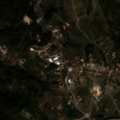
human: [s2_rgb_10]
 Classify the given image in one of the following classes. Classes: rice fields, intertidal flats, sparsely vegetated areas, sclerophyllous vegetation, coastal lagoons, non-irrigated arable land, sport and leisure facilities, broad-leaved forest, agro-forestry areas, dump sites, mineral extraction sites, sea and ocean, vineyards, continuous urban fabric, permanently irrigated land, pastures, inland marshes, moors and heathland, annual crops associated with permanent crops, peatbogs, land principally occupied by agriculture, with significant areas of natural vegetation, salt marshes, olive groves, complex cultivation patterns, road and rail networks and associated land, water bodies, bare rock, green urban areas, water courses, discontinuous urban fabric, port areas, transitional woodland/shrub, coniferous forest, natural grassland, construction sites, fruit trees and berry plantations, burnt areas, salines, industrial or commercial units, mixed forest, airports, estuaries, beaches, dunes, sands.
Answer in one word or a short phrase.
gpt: continuous urban fabric, vineyards, land principally occupied by agriculture, with significant areas of natural vegetation, mixed forest